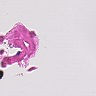
Metastatic tissue present: no